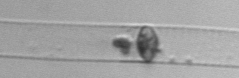
Label: Dactyliosolen_blavyanus